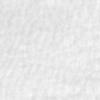
Label: no_change